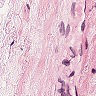
Metastatic tissue present: no